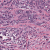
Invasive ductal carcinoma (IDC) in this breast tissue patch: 1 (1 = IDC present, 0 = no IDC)